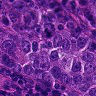
Metastatic tissue present: yes